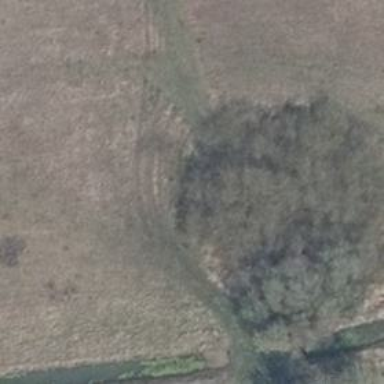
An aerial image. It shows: Patch of scrub vegetation.